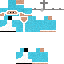
A female skeleton skin with pale skin, wearing blonde helmet dressed in a blue robe top and brown pants, featuring a closed mouth.